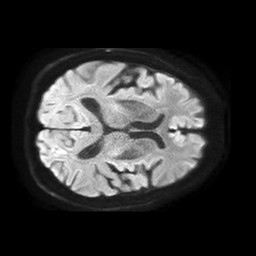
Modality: TRACE
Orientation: axial
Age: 79
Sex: male
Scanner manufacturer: philips
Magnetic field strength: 1.5 T
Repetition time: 4.6 s
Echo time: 0.08631 s